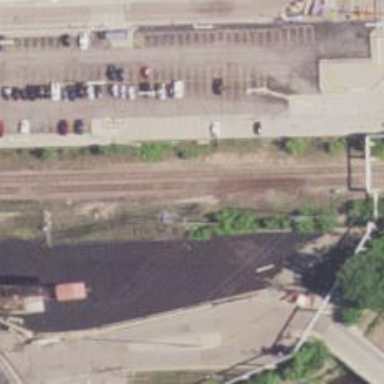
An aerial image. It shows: Railway siding for service.